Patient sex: M
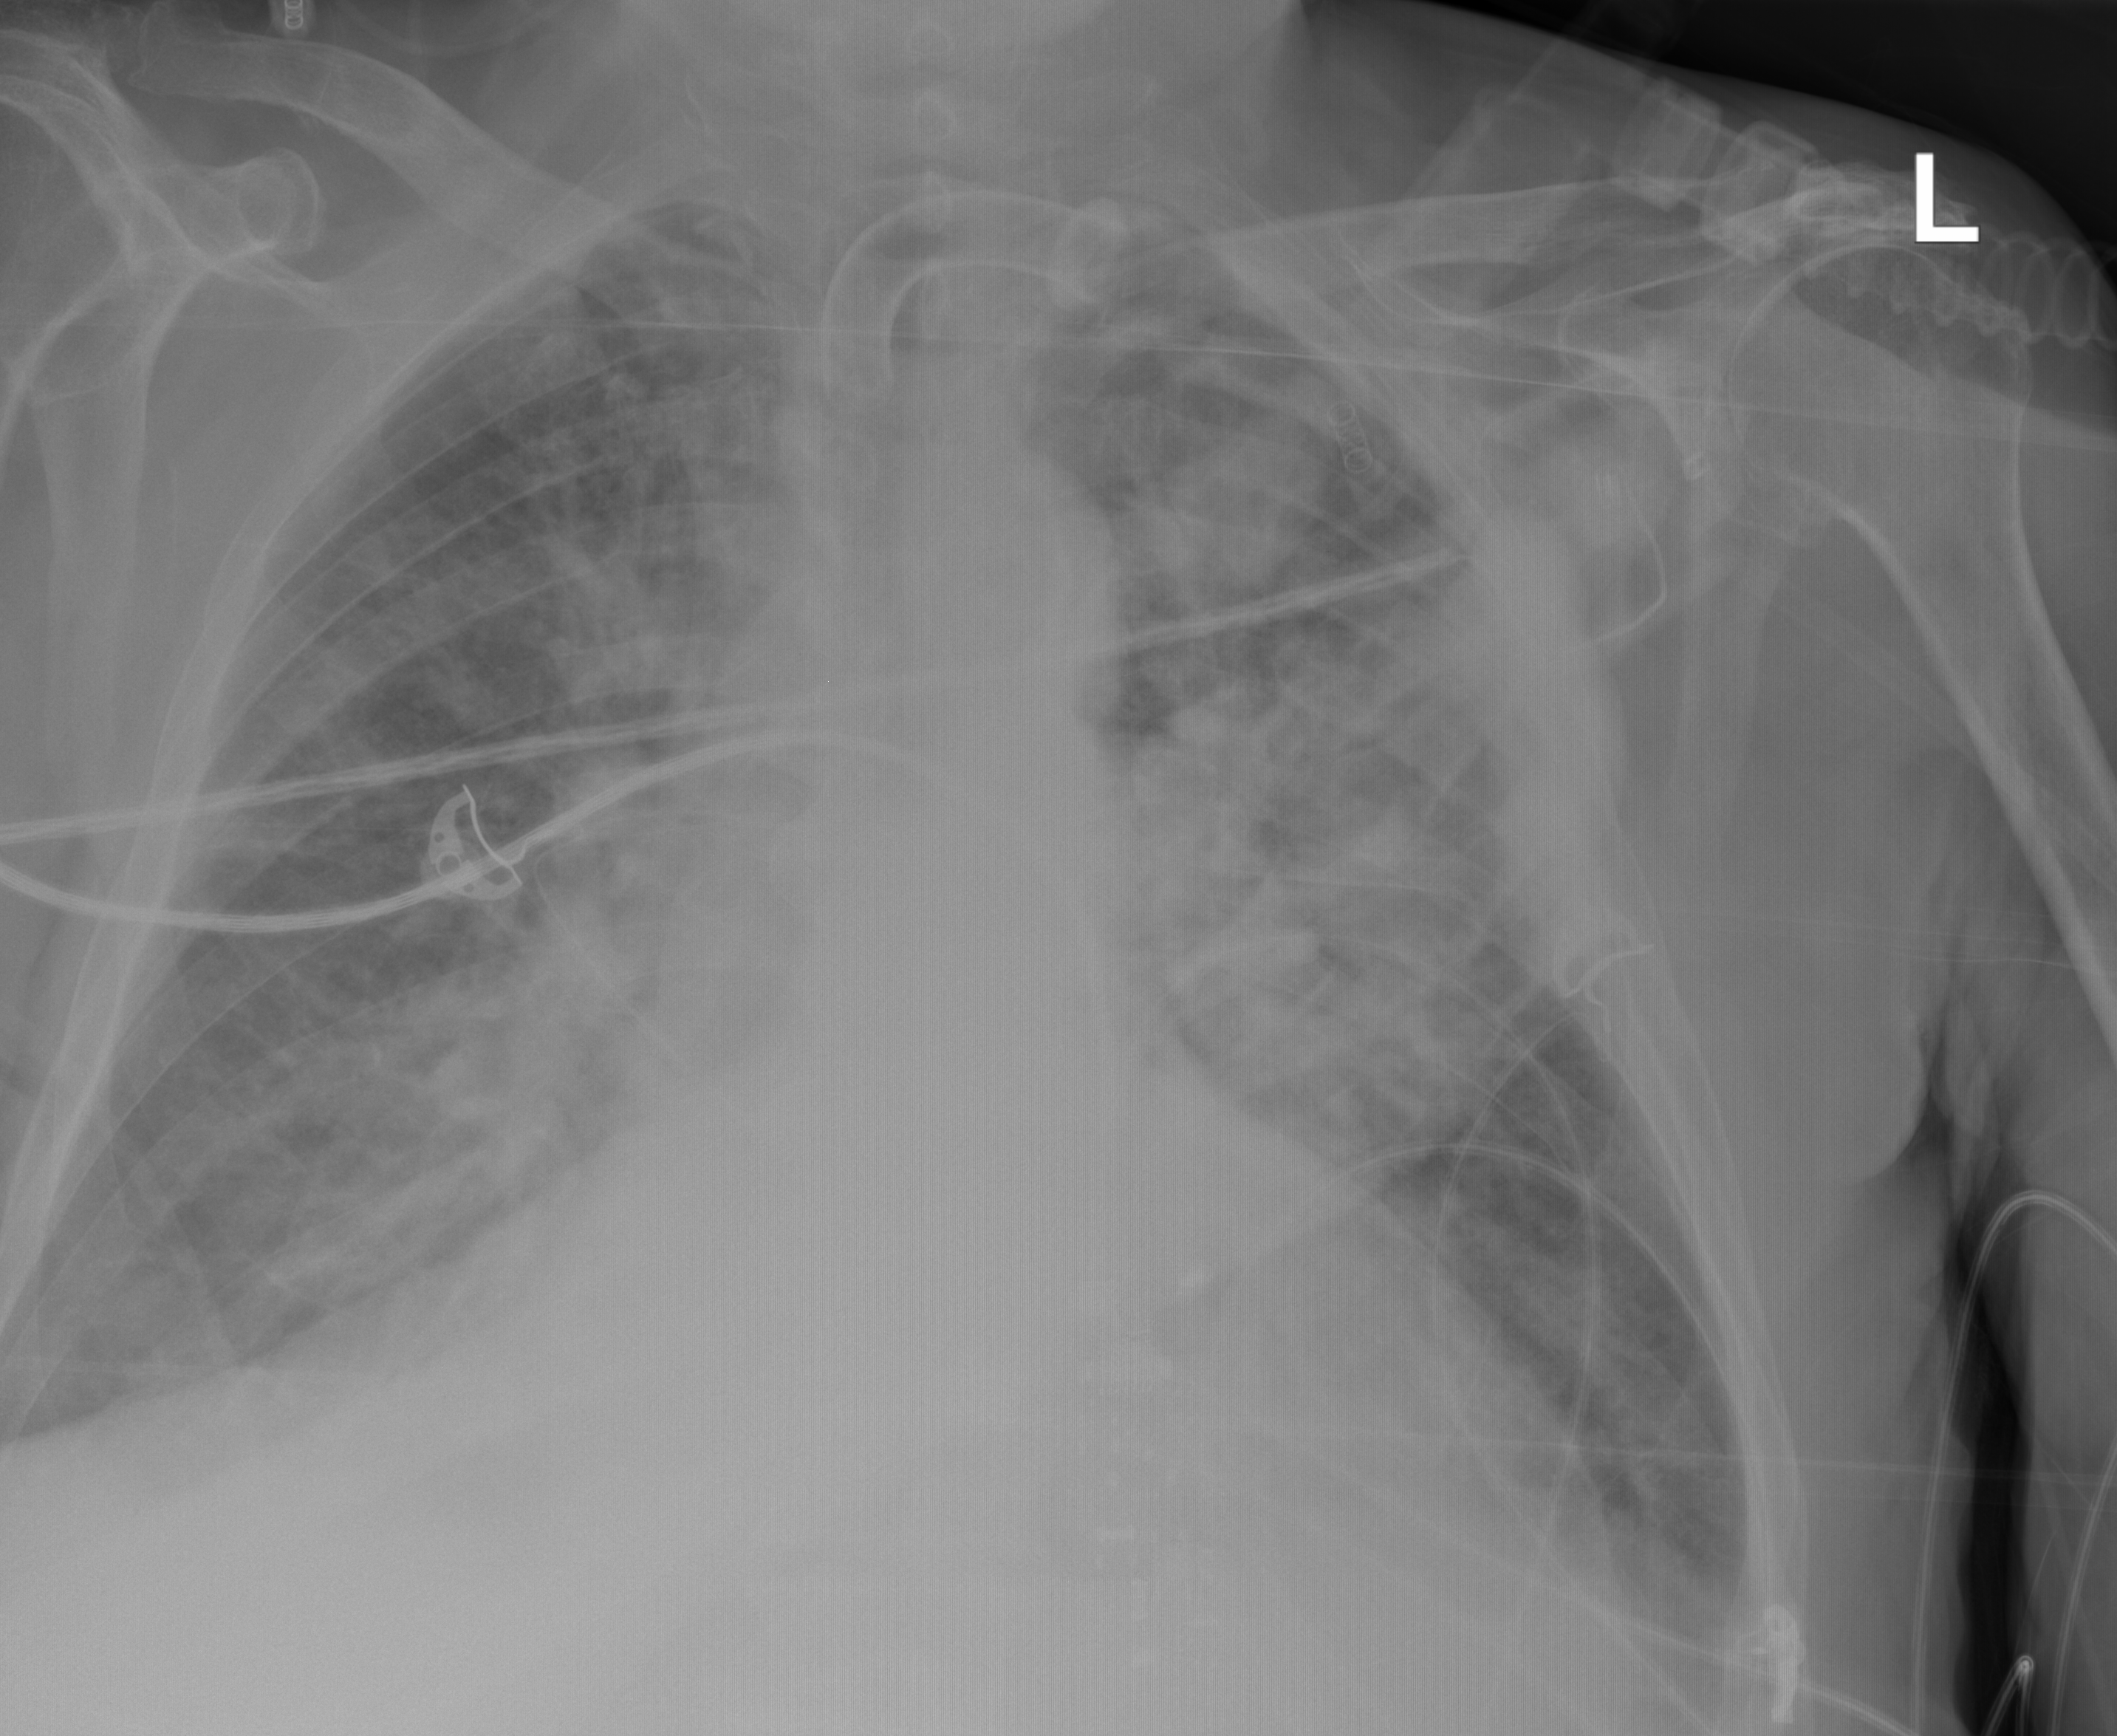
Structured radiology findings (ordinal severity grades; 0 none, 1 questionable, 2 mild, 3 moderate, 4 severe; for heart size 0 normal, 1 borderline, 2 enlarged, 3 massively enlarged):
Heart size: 2
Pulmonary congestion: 3
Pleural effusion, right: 0
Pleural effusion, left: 2
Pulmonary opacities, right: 3
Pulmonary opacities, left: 3
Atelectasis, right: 2
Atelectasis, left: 2